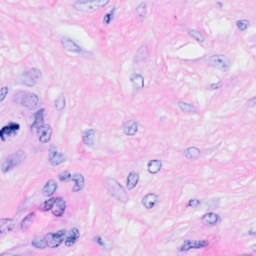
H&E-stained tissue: Breast